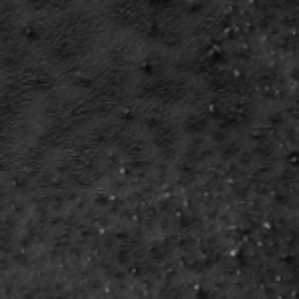
Label: frost